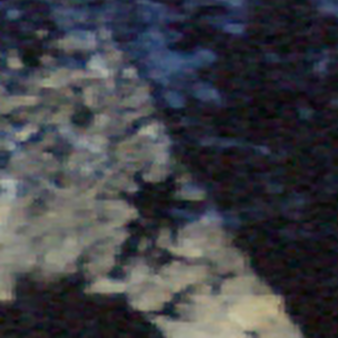
Label: other